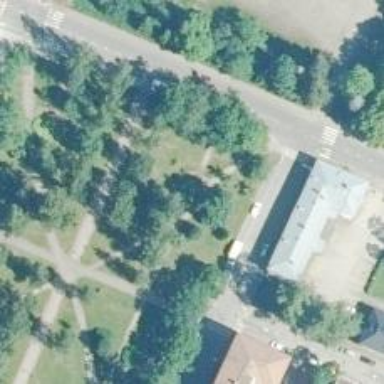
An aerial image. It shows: Historical site featuring war memorial.